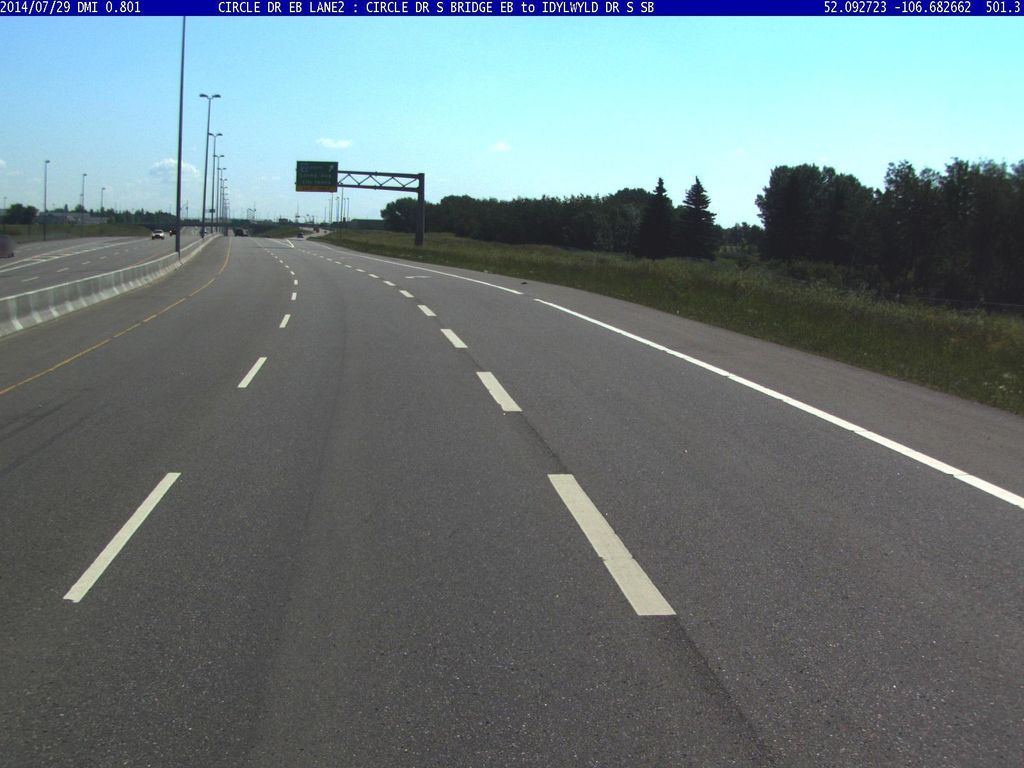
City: saskatoon